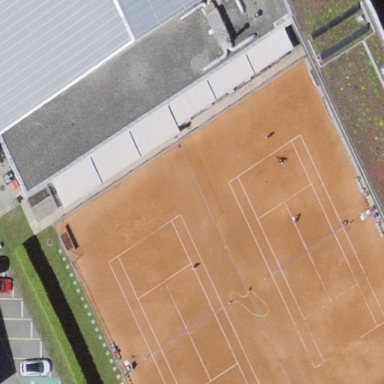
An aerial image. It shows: Tennis court on pitch designated for leisure land.